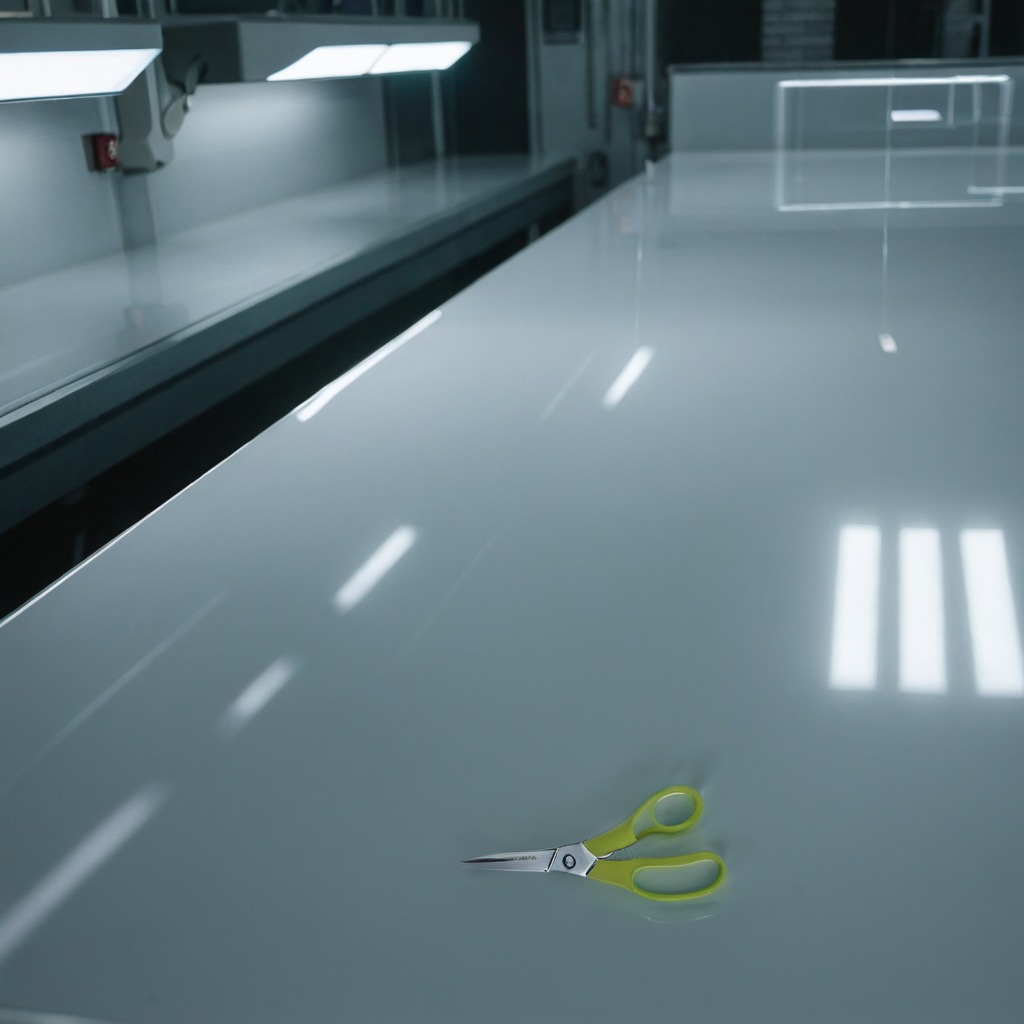
A scissor lies on a table in a ship maintenance bay industrial lighting.